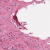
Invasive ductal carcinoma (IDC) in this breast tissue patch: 0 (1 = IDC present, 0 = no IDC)